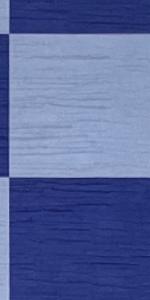
Label: Empty